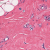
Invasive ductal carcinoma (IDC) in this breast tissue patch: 0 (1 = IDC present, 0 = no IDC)